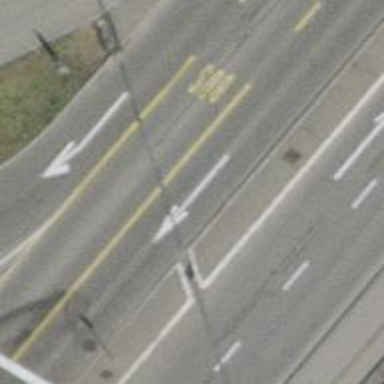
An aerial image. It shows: Primary road with asphalt surface.